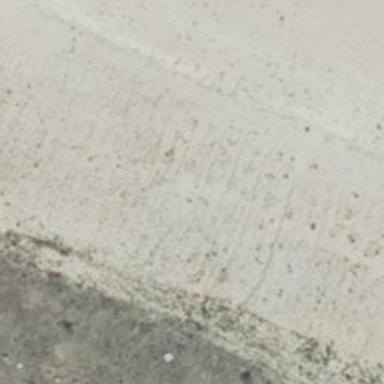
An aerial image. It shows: Sandy track road with grade4 tracktype.